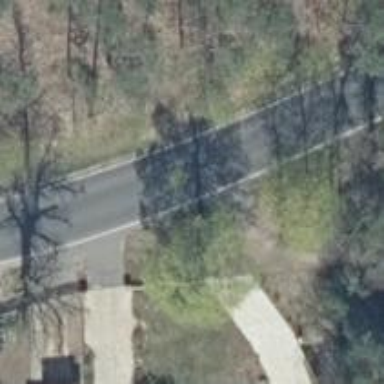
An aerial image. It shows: Asphalt road classified as primary highway.